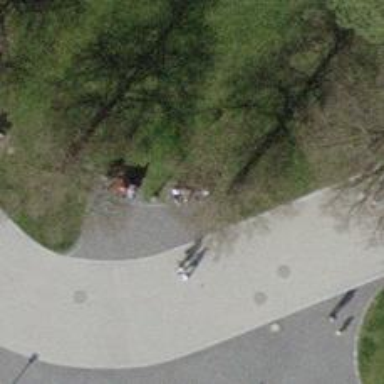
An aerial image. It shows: Brown bench.